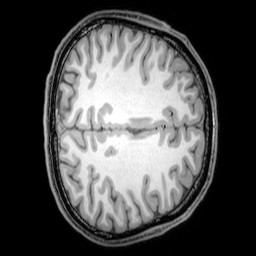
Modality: T1w
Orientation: axial
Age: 22
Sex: male
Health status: healthy
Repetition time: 0.081 s
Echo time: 0.037 s